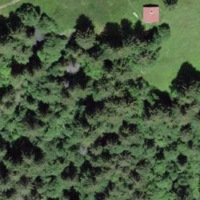
EUNIS habitat code: 44
Species observed at this site:
Campanula barbata